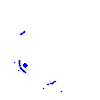
Particle: pion